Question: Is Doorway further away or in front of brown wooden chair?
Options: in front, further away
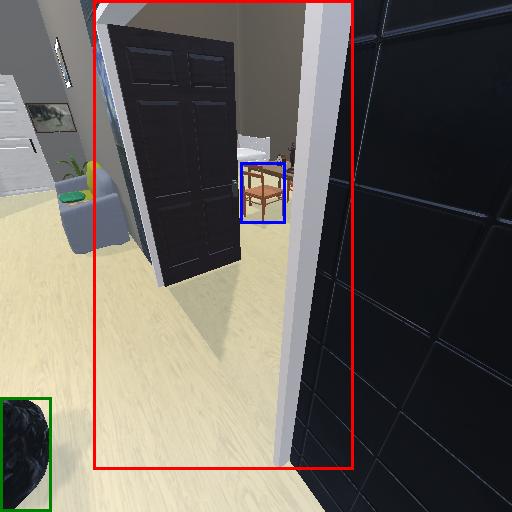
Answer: in front